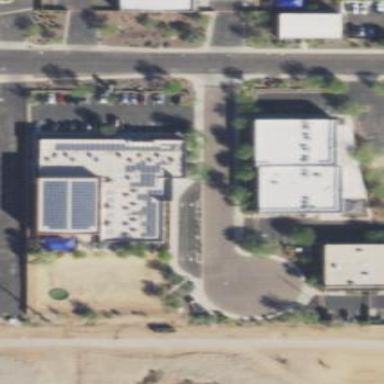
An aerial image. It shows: Retail building.